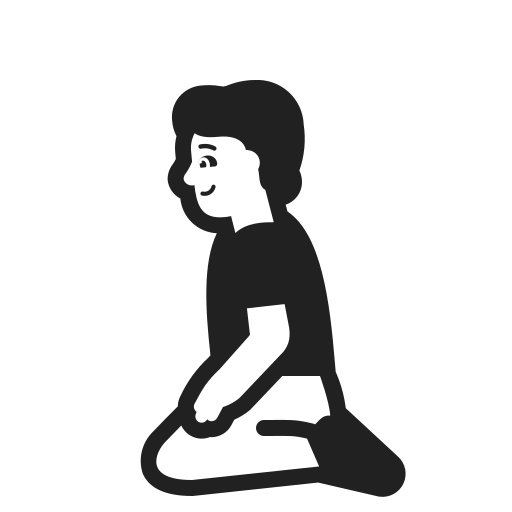
man kneeling high contrast default